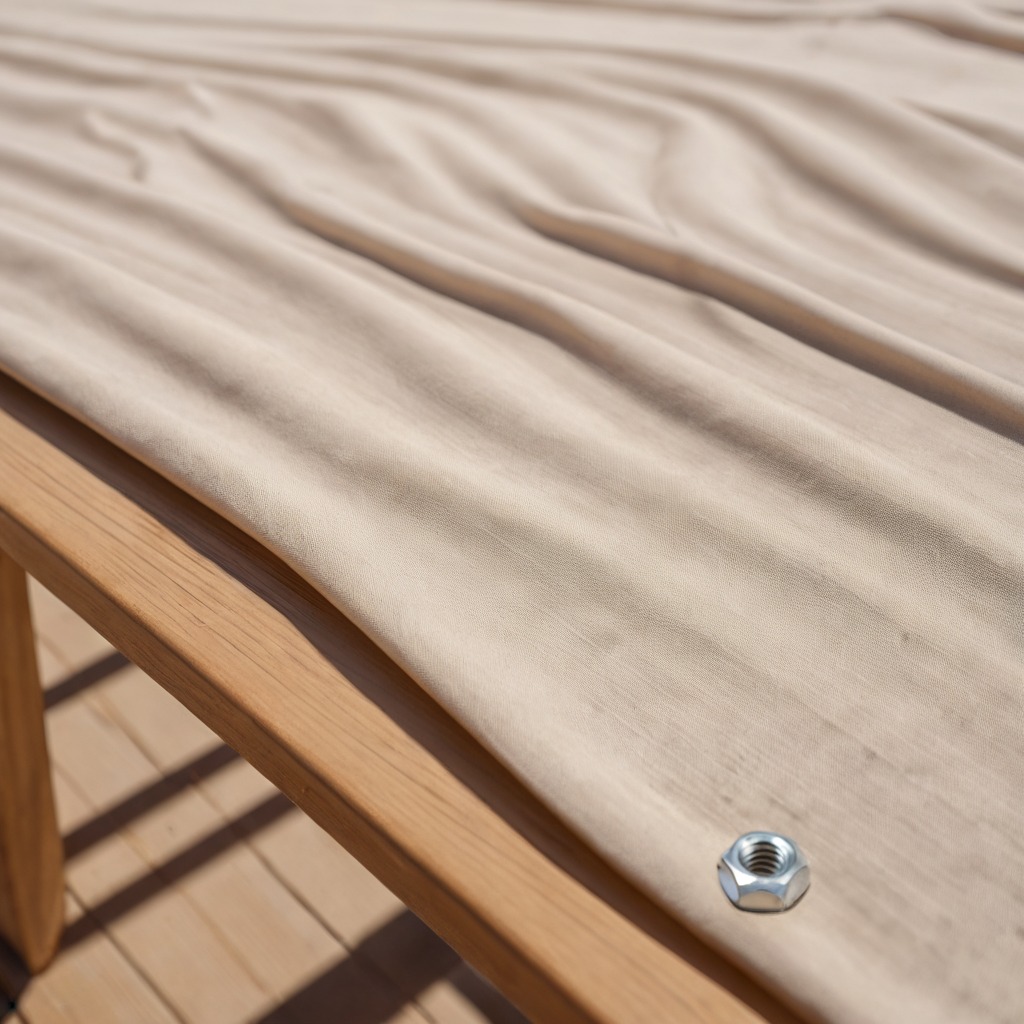
A metal nut is lying on the wooden table in an outdoor workshop.